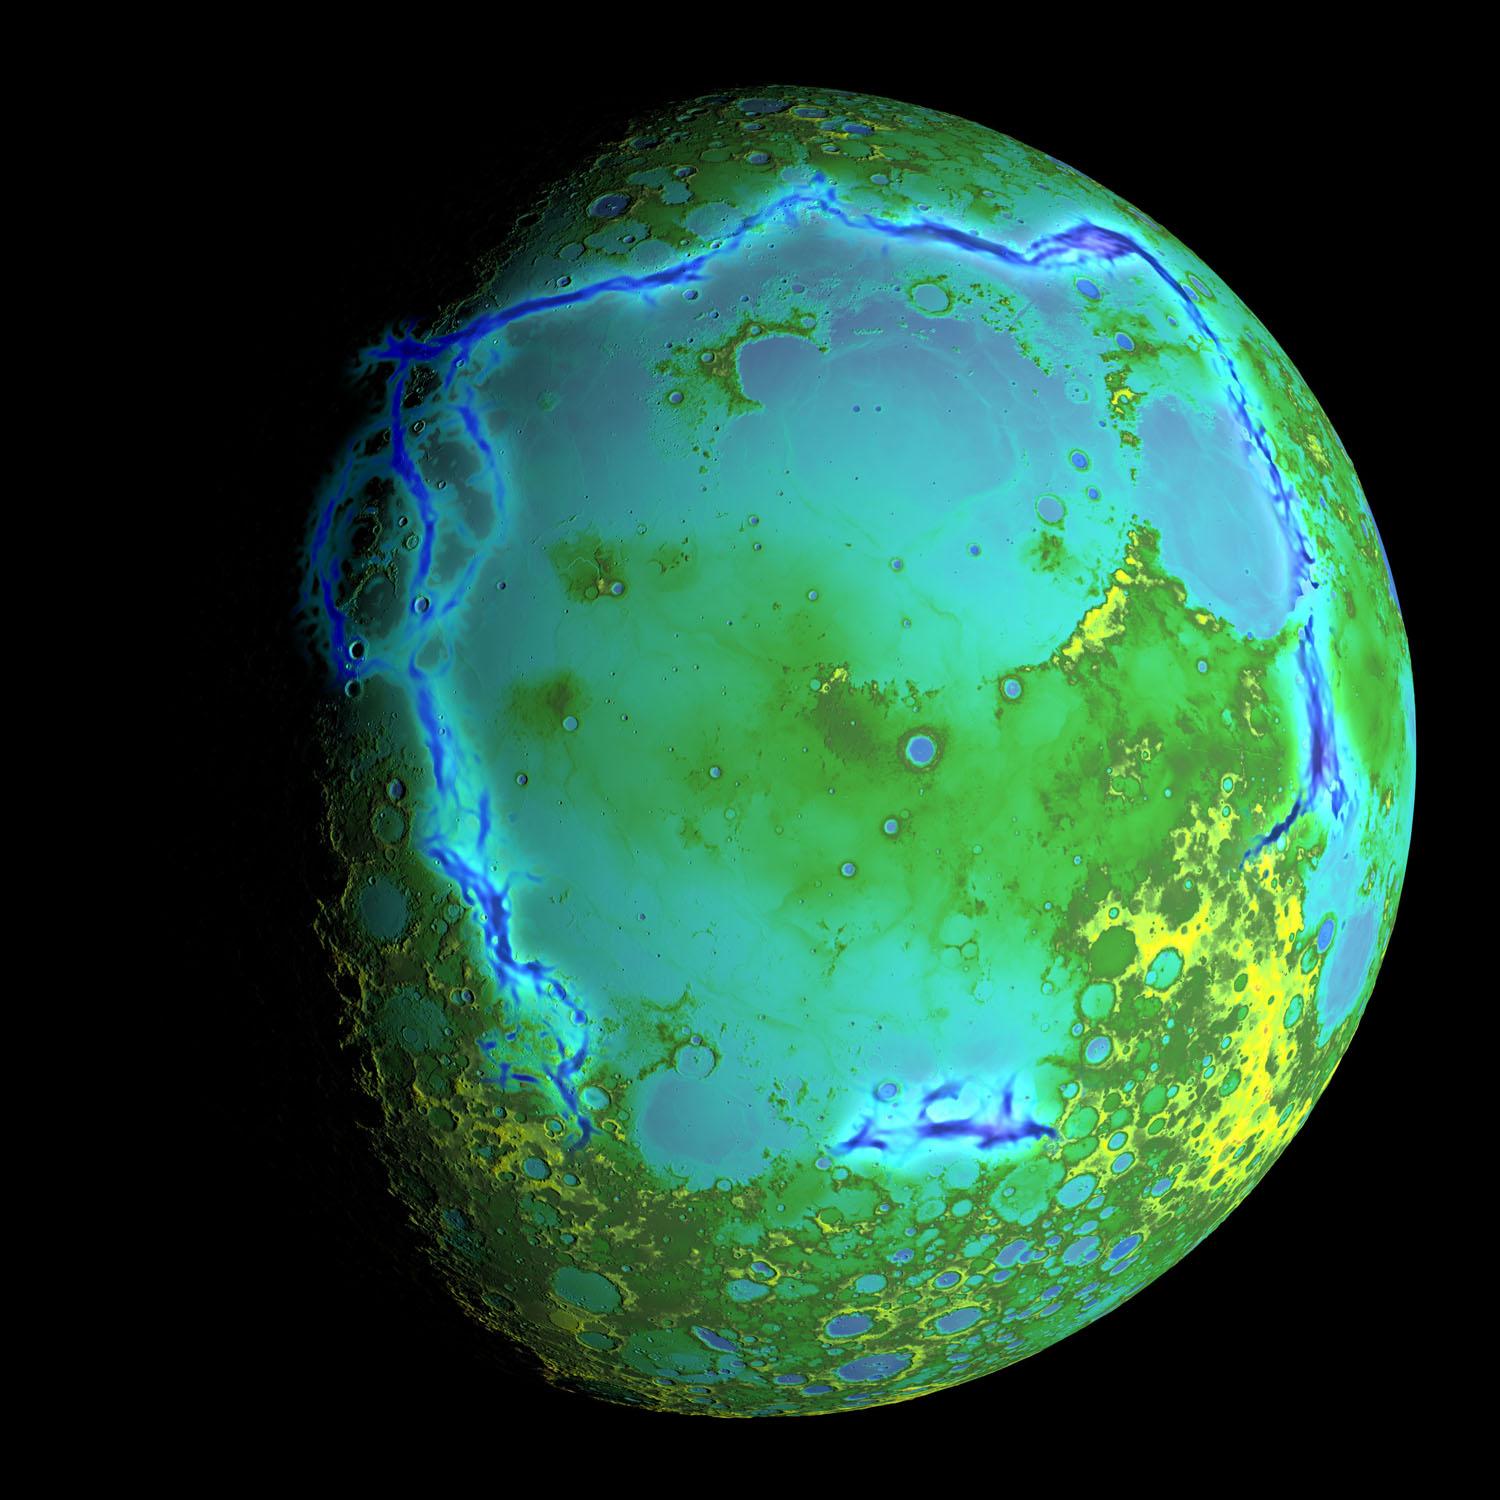
Topography of Earth's moon Topography of Earth's moon, moon, map, nasa, lro, nasagoddard, mapofmoon